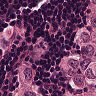
Metastatic tissue present: yes